【题型】选择题　【知识点】立体几何　【难度】medium
下列说法正确的是（\quad）

A．有两个面平行，其他各个面都是平行四边形的多面体是棱柱\\
B．过圆锥顶点的所有截面中，轴截面面积最大\\
C．有一个面是平行四边形的棱锥一定是四棱锥\\
D．有两个面互相平行且相似，其他各个面都是梯形的多面体是棱台
【解答】
\textbf{【答案】}C

\vspace{0.3cm}
\textbf{【分析】}根据空间几何体的结构特征，即可求解ABD,根据过圆锥顶点的截面图形特征和截面图的面积公式$S=\dfrac{1}{2}l^2\sin\theta$即可判断C.

\vspace{0.3cm}
\textbf{【详解】}对于A，如图1所示，上下底面平行，各个面都是平行四边形，
此几何体不是棱柱，故A错误；

对于B，过圆锥顶点的截面为等腰三角形，且两腰长为母线长$l$，
设该等腰三角形顶角为$\theta$，则截面三角形面积为$S=\dfrac{1}{2}l^2\sin\theta$，
显然当$\theta=\dfrac{\pi}{2}$，面积$S$最大，
故当圆锥的轴截面三角形顶角大于$\dfrac{\pi}{2}$时，圆锥的轴截面面积不一定是最大的，故B错误；

对于C，棱锥侧面全为三角形，有一个面是平行四边形，则此面为底面，
所以该棱锥为四棱锥，故C正确；

对于D，棱台是棱锥截得的，侧棱的延长线要交于同一点．
有两个面平行且相似，其他各个面都是梯形的多面体，
不能保证侧棱的延长线交于同一点，因此该多面体不一定是棱台，故D错误．

反例1：如图2所示的几何体中，四边形$ABCD$和四边形$A_1B_1C_1D_1$均为矩形，且$AB=4,BC=2$，
$A_1B_1=1,B_1C_1=2$，且平面$ABCD\parallel$平面$A_1B_1C_1D_1$，且$AB\parallel A_1B_1,CD\parallel D_1C_1$，则该几何体满足D，但不是棱台；
反例2：如图3所示，由两个棱台组合而成的几何体满足D，但这个几何体不是棱台．

\textbf{故选：C.}
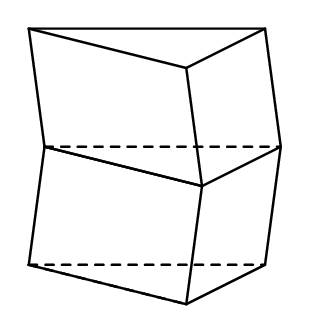
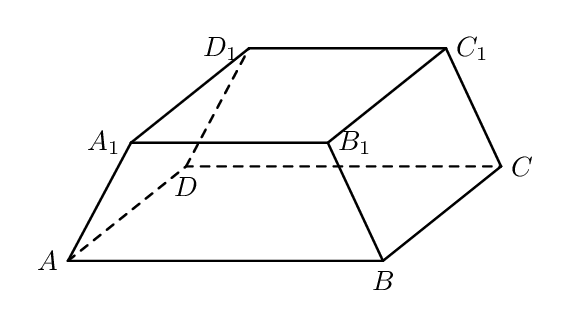
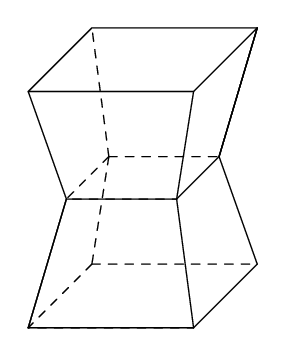